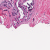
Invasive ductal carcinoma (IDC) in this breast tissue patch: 0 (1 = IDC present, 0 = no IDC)